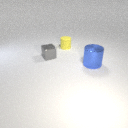
small gray metal cube to the left of large blue metal cylinder